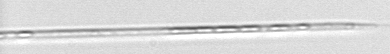
Label: Rhizosolenia